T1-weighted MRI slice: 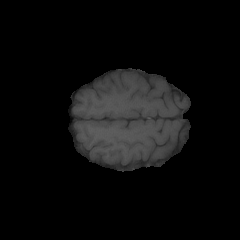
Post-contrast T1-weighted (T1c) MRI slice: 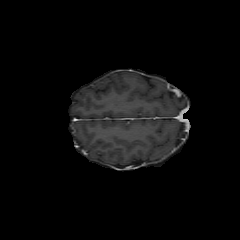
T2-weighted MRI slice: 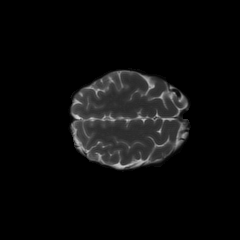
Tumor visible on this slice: no